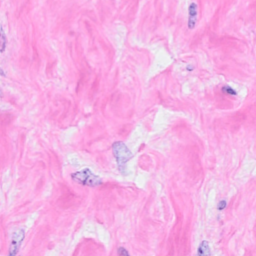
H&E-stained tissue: Breast